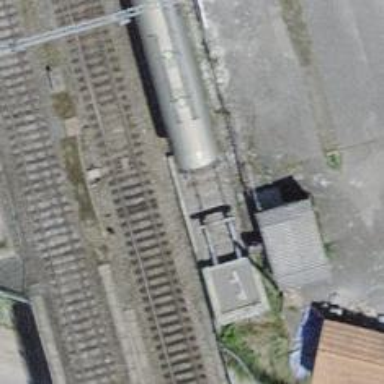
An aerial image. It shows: Railway buffer stop.